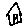
Label: house